Field crop: maize
Growth stage: 1
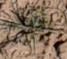
Species: lolium